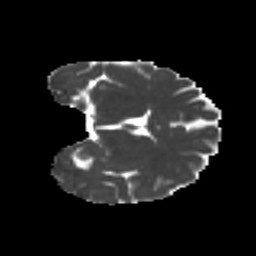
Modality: MD
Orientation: coronal
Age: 22
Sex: female
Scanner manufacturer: ge
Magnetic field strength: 3 T
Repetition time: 7.8 s
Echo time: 0.0606 s